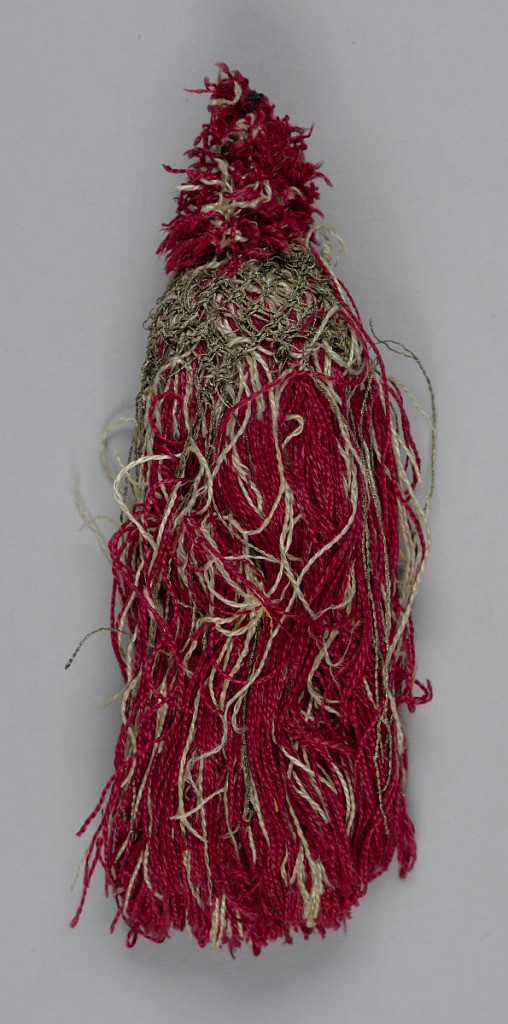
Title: Tassel
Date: late 17th century
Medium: silk, metal thread, stuffing for core
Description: Skirt of red and white threads partly covered with a trellis of silver threads over a soft core. Topped with an ornament of red and white threads.